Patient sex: F
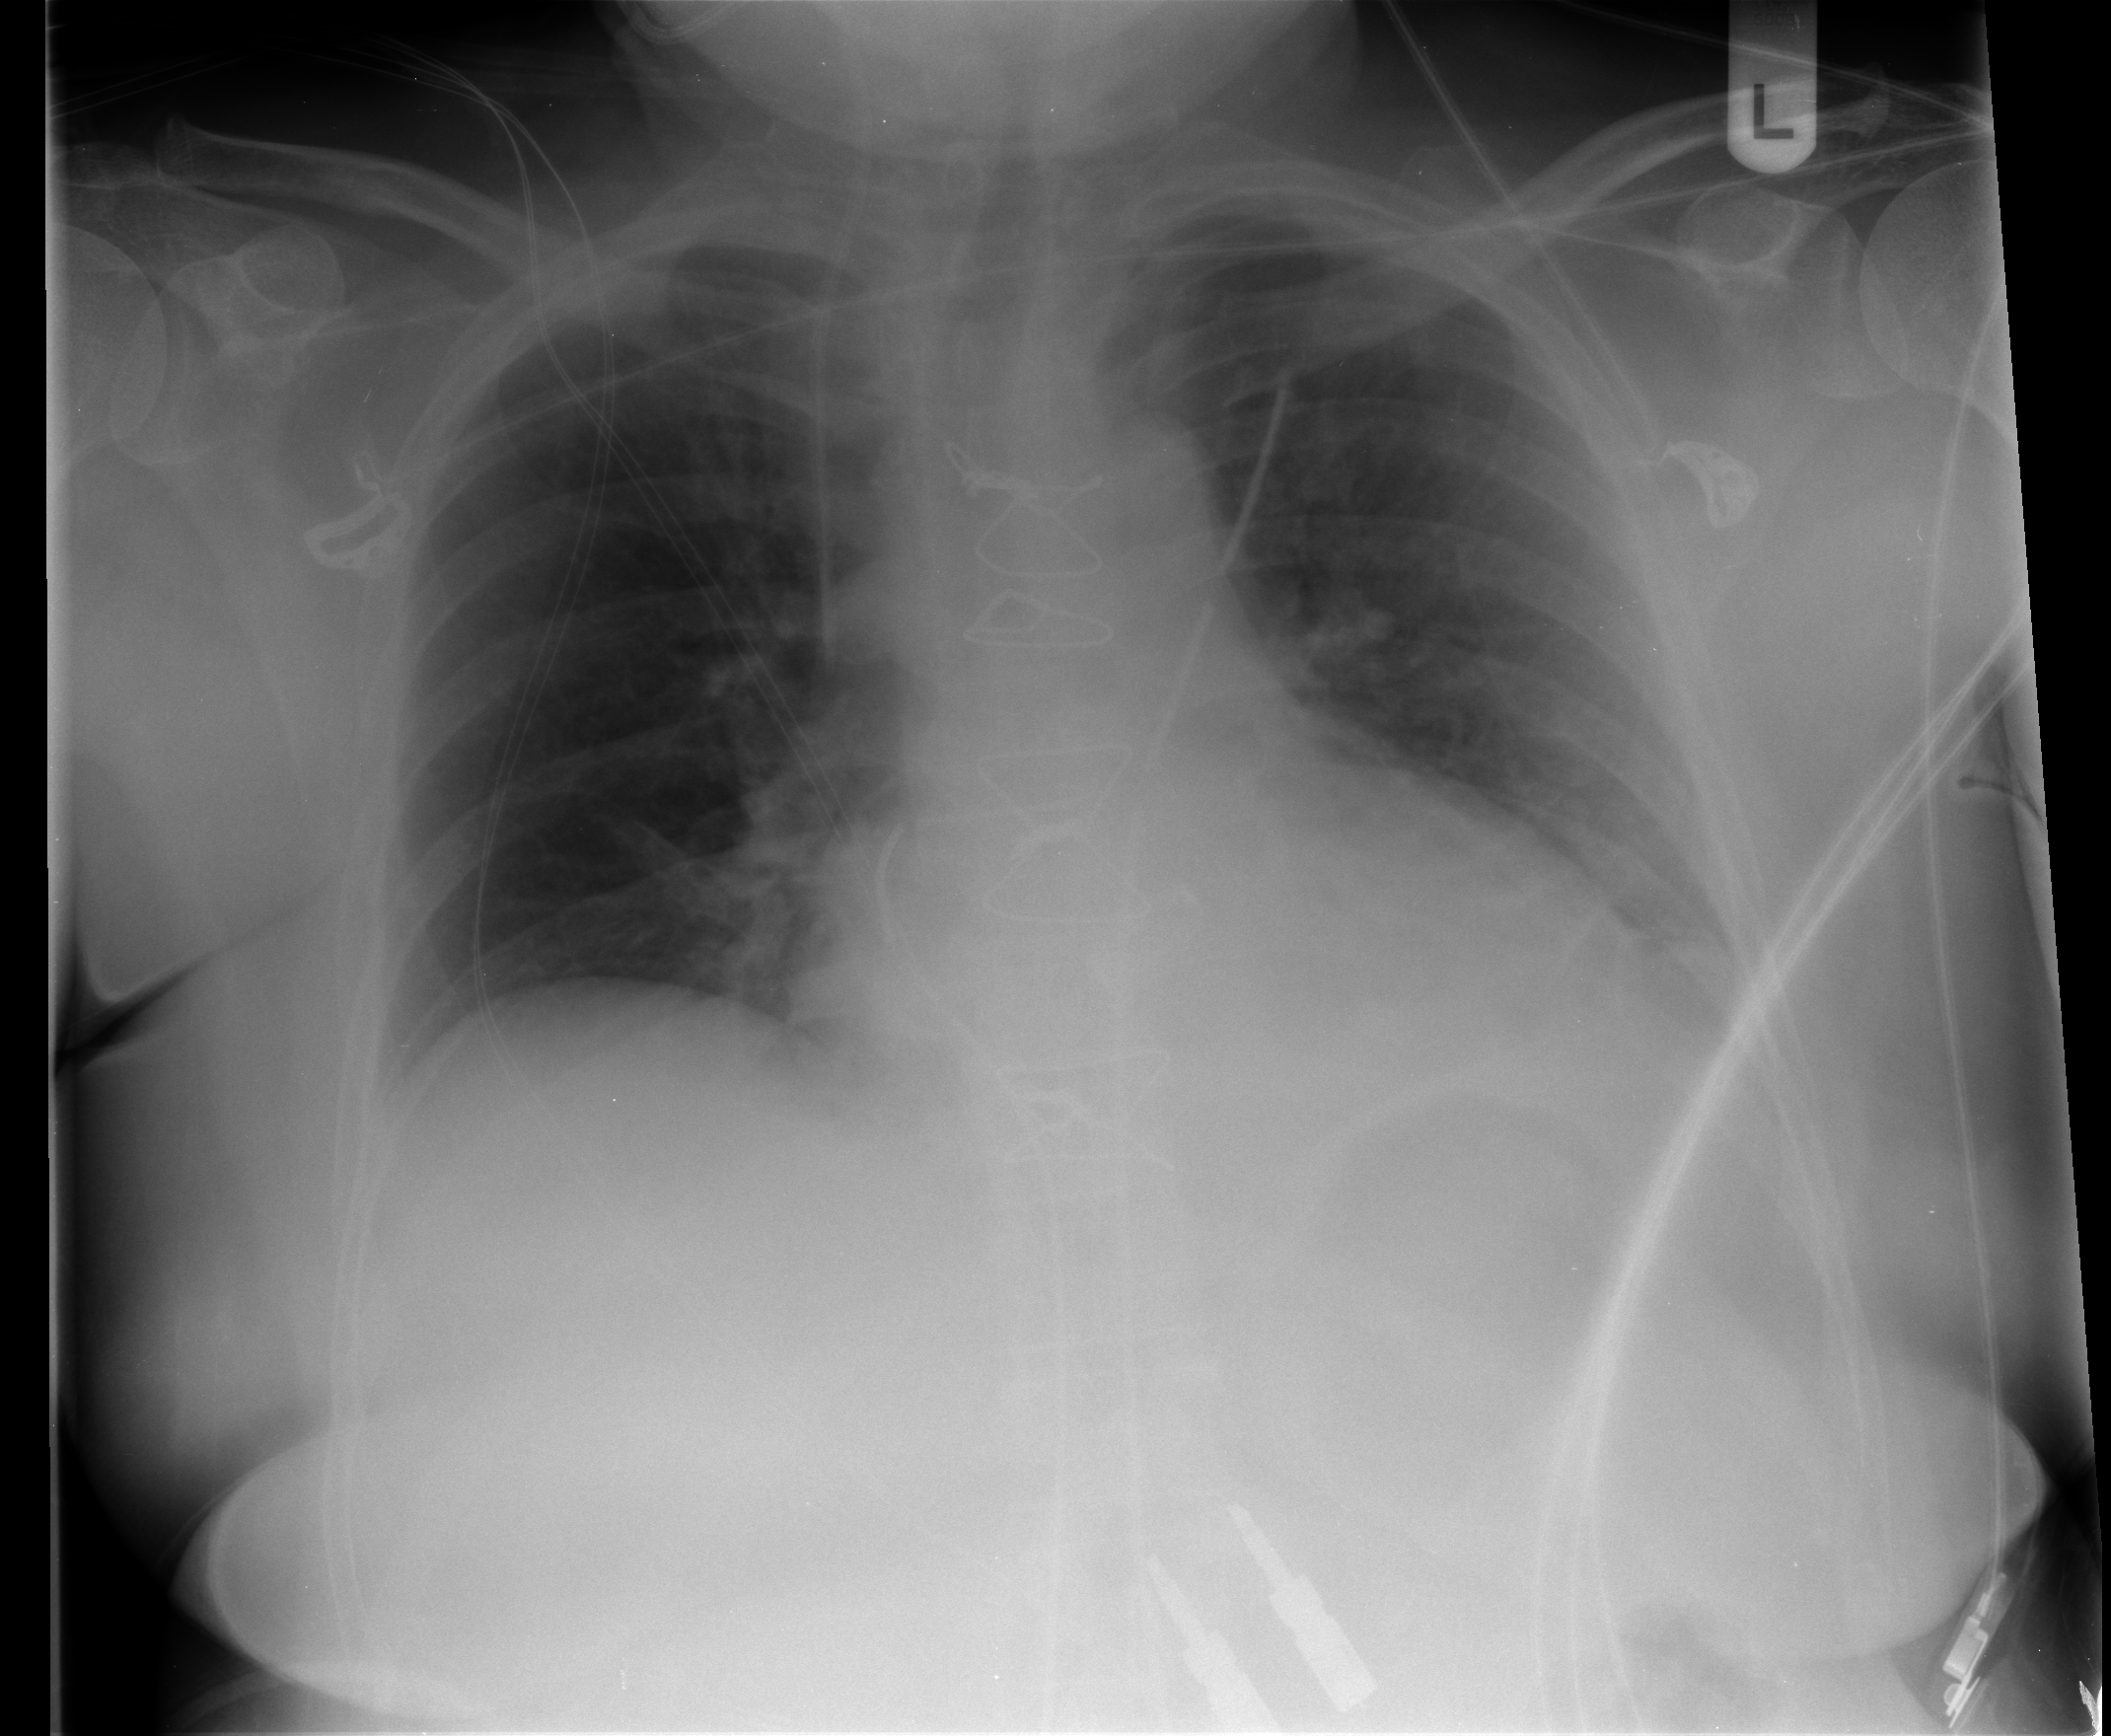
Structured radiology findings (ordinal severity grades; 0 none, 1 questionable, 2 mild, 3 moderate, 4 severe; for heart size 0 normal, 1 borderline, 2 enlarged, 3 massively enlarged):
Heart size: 1
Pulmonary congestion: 1
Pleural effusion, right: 0
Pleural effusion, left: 2
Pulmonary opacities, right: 0
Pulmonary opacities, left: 0
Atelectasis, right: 0
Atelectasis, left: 2